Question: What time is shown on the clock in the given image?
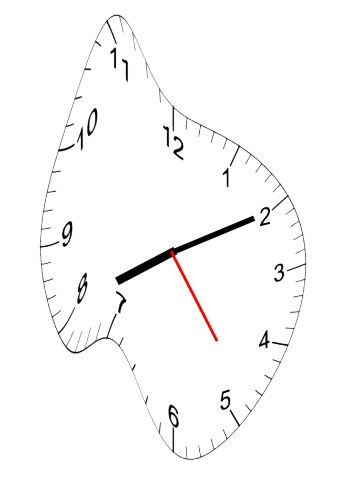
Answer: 08:10:24